Interaction volume radius: 5 \u00c5
Interaction volume height: 15 \u00c5
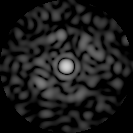
Disorder parameter: 0.7994